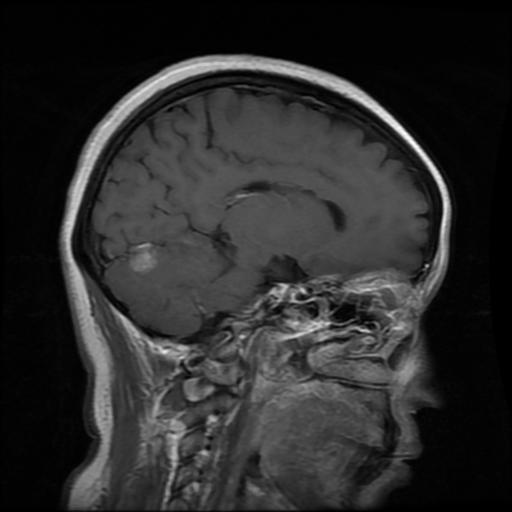
Label: meningioma